Question: I'm trying to draw a circle with cut off sides looking somewhat like this:

My first approach was to just draw a stroke-circle and do clearRect on the sides - but I want to render many of these adjacent to each other and I can't afford to clear what's already been drawn on the canvas.
'''
var size = 100;
c.save();
c.strokeStyle = '#ff0000';
c.lineWidth = 50;
c.beginPath();
c.arc(0, 0, size - c.lineWidth / 2, 0, Math.PI * 2);
c.closePath();
c.stroke();
// clear rects on each side to get this effect
c.restore();
'''
Is there a way to limit the arc to not draw further or is there a way to clear on just my little shape somehow and later add it to the main canvas?
I'm not keen on the idea of having multiple canvas elements on top of each other.
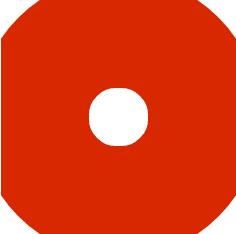
Answer: Just add a clip mask to it:
# DEMO
'''
c.save();
/// define clip
c.beginPath();
c.rect(120, 120, 160, 160);
c.clip();
/// next drawn will be clipped
c.beginPath();
c.arc(200, 200, size - c.lineWidth / 2, 0, Math.PI * 2);
c.closePath();
c.stroke();
// clear rects on each side to get this effect
/// and remove clipping mask
c.restore();
'''
The 'clip() method' uses the current defined path to clip the next drawn graphics.